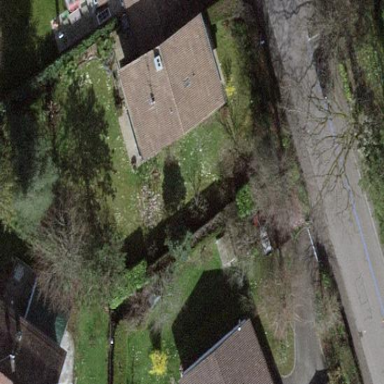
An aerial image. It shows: Garden enclosed by fence.